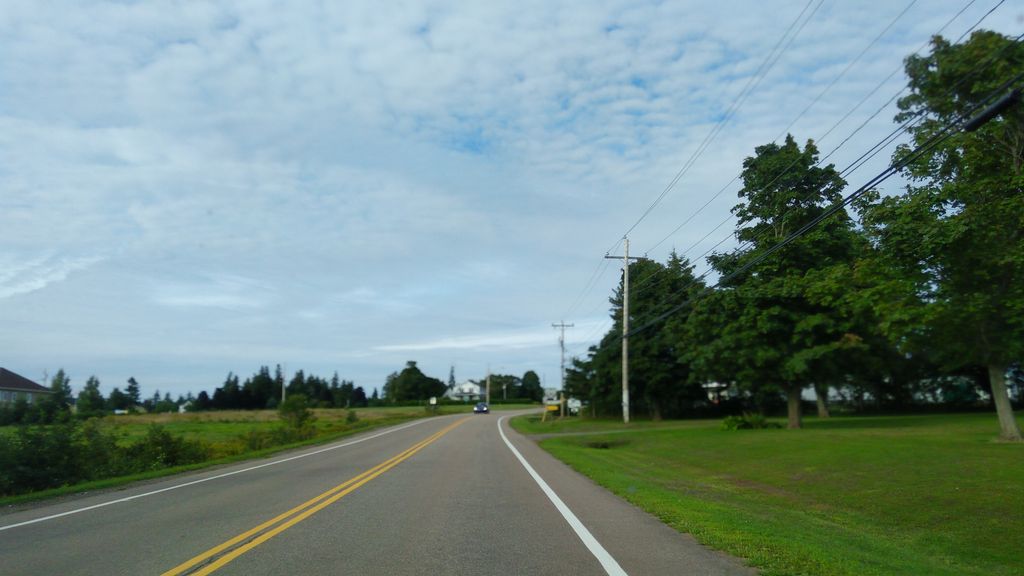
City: charlottetown